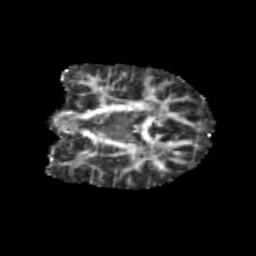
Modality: FA
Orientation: coronal
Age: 9
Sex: male
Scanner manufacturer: siemens
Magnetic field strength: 3 T
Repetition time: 3.8 s
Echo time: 0.07 s